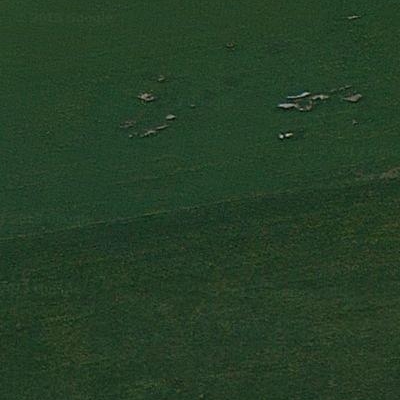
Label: Field